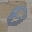
Label: 0